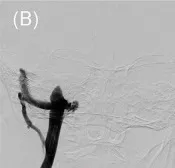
Intraoperative and post-treatment follow-up DSAs of the patient. (A, B) Intraoperative DSA showed that the stenosis has been improved by placement of the SAB stent, but the high jugular bulb remains on Dec. 28, 2020.
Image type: radiology (ct)